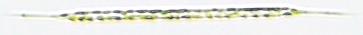
Label: Rhizosolenia